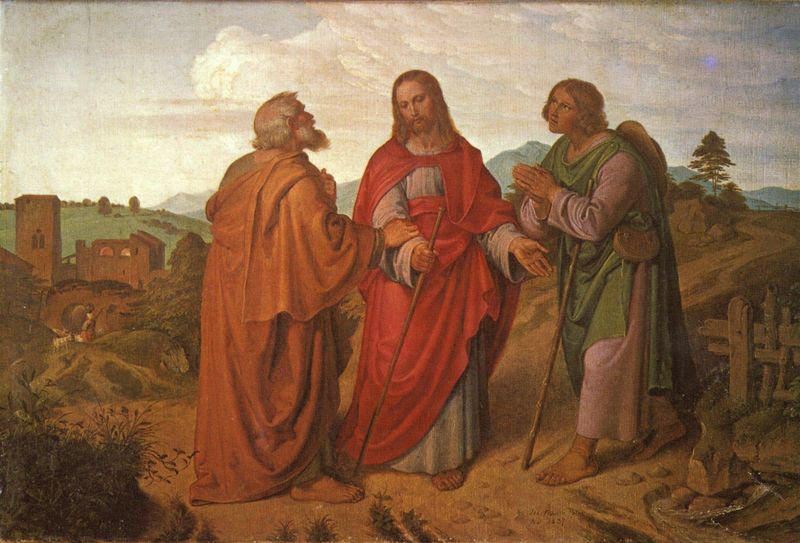
Titel: Der Gang nach Emmaus
Künstler: Josef von Führich
Standort: Bremen
Institution: Kunsthalle Bremen
Schlagwörter: baum, berg, blau, flügel, gemälde, gott, hand, himmel, mann, umhang, weiß, wolken, grün, landschaft, sand, stadt, braun, frau, geste, holz, hut, hüte, kleid, kleider, mitte, männer, nase, orange, profil, strasse, gebäude, gras, haus, rot, tier, tiere, weg, wiese, wolke, zaun, bart, bärte, jacke, arm, bibel, falten, geschichte, johannes, stehen, stein, steine, gesten, hände, erde, felder, gräser, horizont, hügel, natur, busch, büsche, gebüsch, kirche, pfad, boden, gewand, haare, kutte, mantel, drei, gewänder, klassizismus, frontal, locken, rosa, begegnen, stock, turm, engel, füße, bogen, italien, ort, stab, berge, hang, dorf, lila, bauernhof, hof, romantik, glatze, bretter, faltenwurf, bögen, barfuss, gang, ruine, schaf, alter, kloster, kreuzung, stöcke, beutel, tasche, beten, staunen, stäbe, christus, jesus, jesus christus, wundmale, toga, wanderer, flehen, märchen, begegnung, segen, mönch, erscheinung, dürer, wanderstab, jünger, heilig, jerusalem, bitte, schafe, hirte, hirten, hirtin, petrus, ziege, christentum, bitten, gabelung, geist, tonsur, christ, landschsft, rat, segensgestus, apostel, wunder, campagna, tab, bittend, matthias, langes haar, wolken himmel, emmaus, pilgerstab, rot orange, jesu christi, emaus, beleidung, gebisge, nazarener, früh-renaissance, noli mi tangere